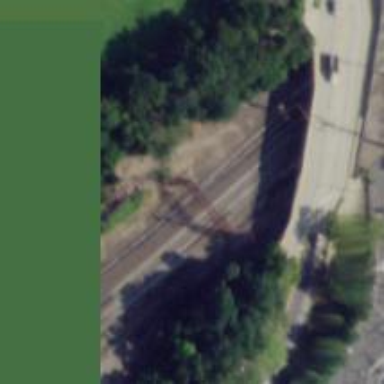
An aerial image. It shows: Railway track with contact lines for electrification.